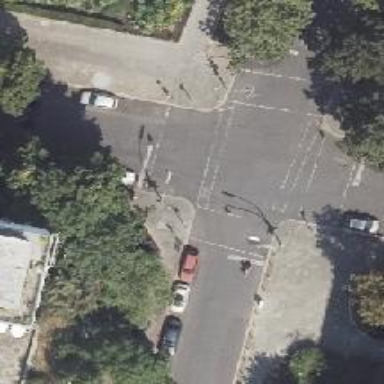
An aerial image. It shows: Footway with traffic signals at crossing.